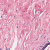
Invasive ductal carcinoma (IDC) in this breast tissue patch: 0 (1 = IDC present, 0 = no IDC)